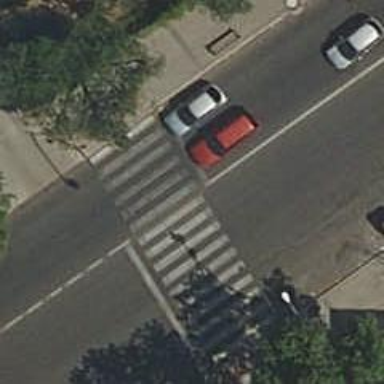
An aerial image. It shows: Zebra crossing on the road.